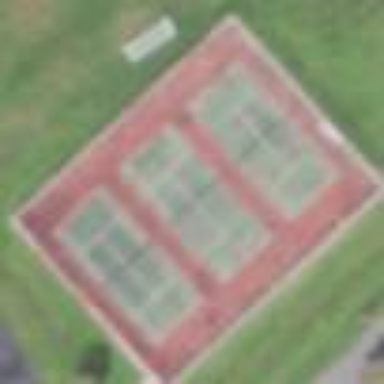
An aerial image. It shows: Concrete tennis court in leisure land pitch.